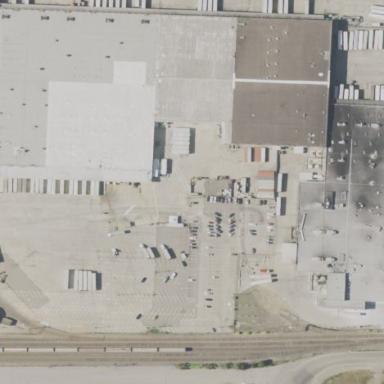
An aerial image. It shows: Industrial area.